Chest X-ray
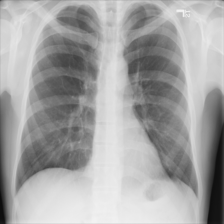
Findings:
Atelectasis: negative
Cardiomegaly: negative
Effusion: negative
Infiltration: negative
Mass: negative
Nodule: negative
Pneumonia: negative
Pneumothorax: negative
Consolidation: negative
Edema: negative
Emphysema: negative
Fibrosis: negative
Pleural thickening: negative
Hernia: negative